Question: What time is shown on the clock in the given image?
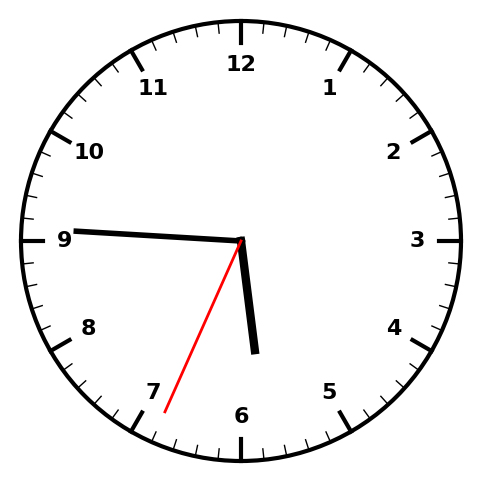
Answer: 05:45:34